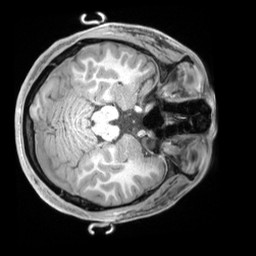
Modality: T1w
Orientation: axial
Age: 21
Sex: male
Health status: ill
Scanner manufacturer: siemens
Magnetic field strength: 3 T
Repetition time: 2.2 s
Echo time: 0.00218 s